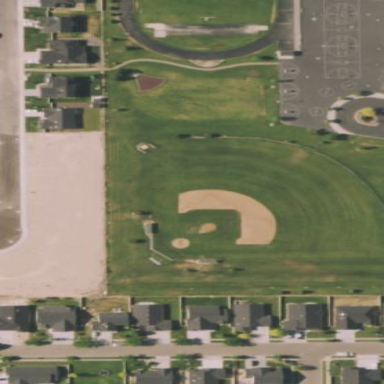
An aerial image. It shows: Baseball pitch for leisure and sports activities.